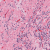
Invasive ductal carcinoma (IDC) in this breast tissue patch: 1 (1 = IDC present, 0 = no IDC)